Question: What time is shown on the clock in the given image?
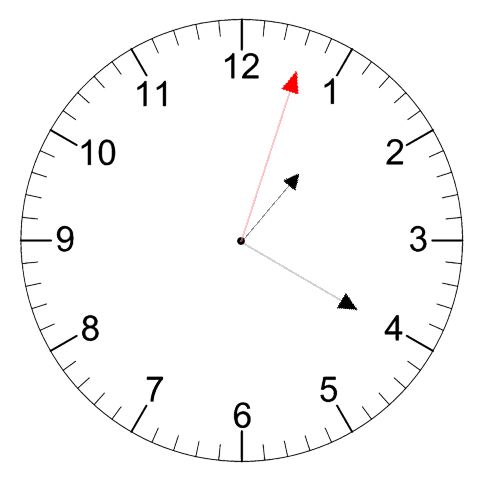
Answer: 01:20:03